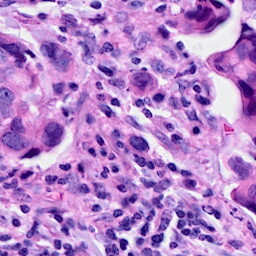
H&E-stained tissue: Breast